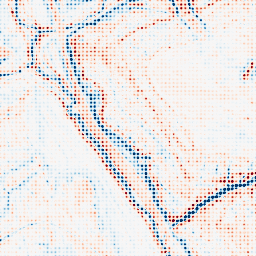
Category: edge_preserving
Decomposition family: bilateral
Decomposition parameters: d: 15
sigma_color: 150
sigma_space: 25
Upsampling method: sinc_hamming
Upsampling parameters: scale: 8
kernel_size: 4
Upsampling scale: 8